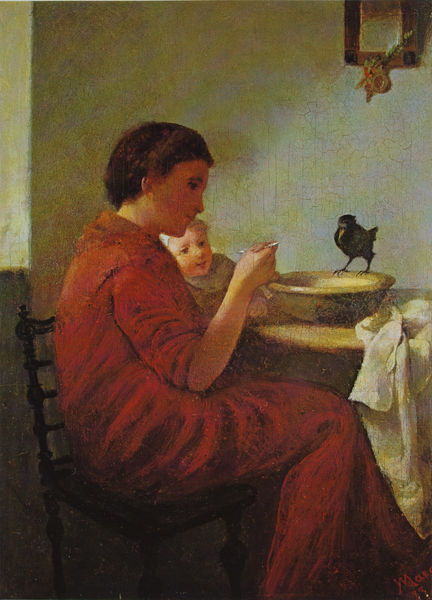
Titel: Mutter und Kind
Künstler: Wilhelm Marc
Institution: (Privatbesitz)
Schlagwörter: dunkel, gemälde, hand, schatten, vogel, wasser, weiß, gelb, grün, ocker, sitzen, braun, fenster, frau, frisur, haar, hell, holz, kleid, licht, nase, ohr, profil, raum, schwarz, stuhl, szene, tisch, zimmer, rot, tier, tuch, beige, haube, malerei, rock, alt, blond, gesichter, wand, arm, falten, gesicht, helld, rahmen, schale, schüssel, teller, ärmel, bild, bildnis, holzstuhl, innenraum, portrait, porträt, schauen, spiegel, tischdecke, morgen, auge, futter, gewand, haare, interieur, realismus, sitzend, decke, innen, kind, mutter, tochter, genre, keramik, beine, rückenansicht, seitlich, wangen, ecke, schnabel, genremalerei, haltung, tag, baby, idylle, rand, essen, löffel, nasen, handtuch, hausmantel, kante, nische, lappen, füttern, becken, genreszene, mahlzeit, biedermeier, besuch, amsel, spatz, dunkle, fressen, tränke, frühstück, suppe, rabe, kersting, zuschauen, tellerrand, schwind, sohn, geschnitzt, fensternische, säugling, verutzt, schüsel, händchen, mutte, speise, rotes kleid, fensterlaib, intim, krähe, stitz, mutter mit kind, kleit